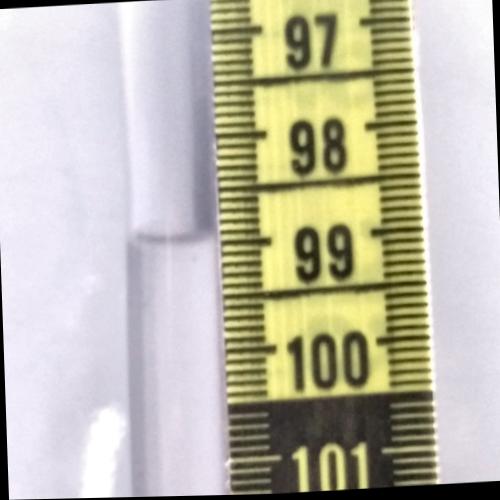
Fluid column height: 98.9 cm